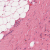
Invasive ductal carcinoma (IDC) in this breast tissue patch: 0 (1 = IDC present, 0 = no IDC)